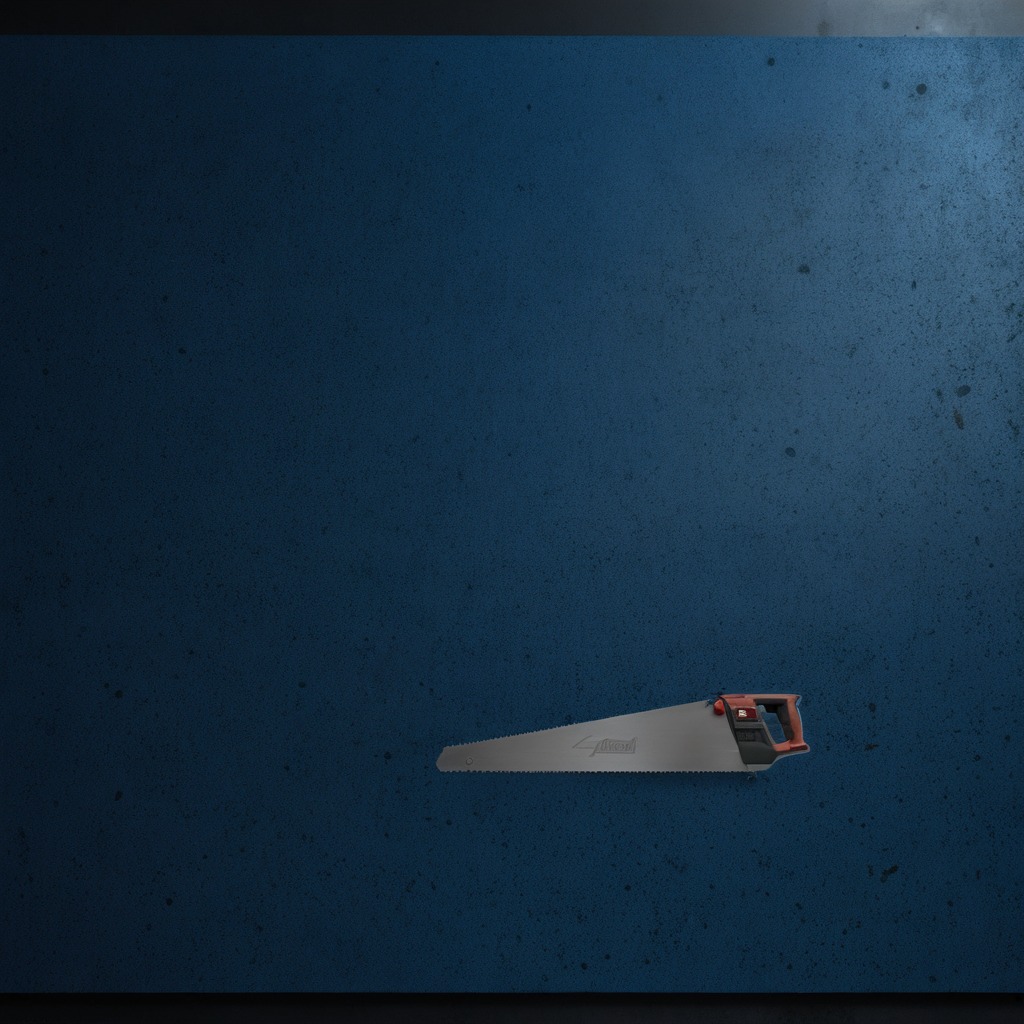
A metal saw is lying on a granite tabletop.